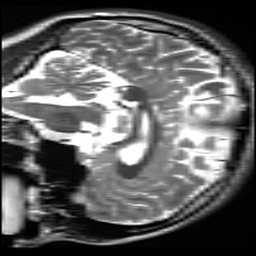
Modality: inplaneT2
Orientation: sagittal
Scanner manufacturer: siemens
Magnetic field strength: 3 T
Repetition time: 7.02 s
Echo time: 0.069 s